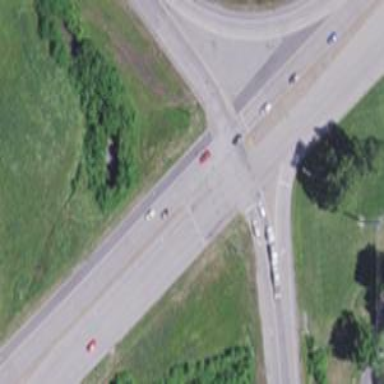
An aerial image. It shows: Asphalt dual carriageway at the trunk highway level.